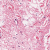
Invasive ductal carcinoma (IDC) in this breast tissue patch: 0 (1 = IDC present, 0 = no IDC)